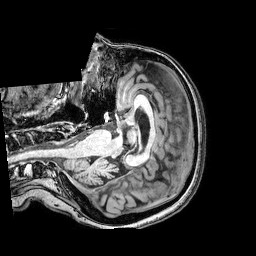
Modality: T1w
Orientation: axial
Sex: female
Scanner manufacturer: philips
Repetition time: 0.008099 s
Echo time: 0.00371 s